Question: The reason I'm using 'IFNULL' is to change null fields to 0. But I always get this error:
> Error Code: 1054. Unknown column 'inc.month_id' in 'on clause'
Here's my Mysql query:
'''
SELECT * FROM tbl_month
left joins
(
select ifnull(tbl_income.rentals,0) as rentals, ifnull(tbl_income.electric,0) as electric, ifnull(tbl_income.month_id,0) as month_id
from tbl_income
where tbl_income.igp_id = 1
) as inc on tbl_month.month_id = inc.month_id;
'''
EDIT: I added all columns manually but null fields are not replaced by 0s.
OUTPUT:

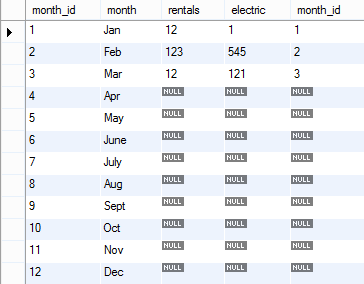
Answer: This because of the 'left join'; either use 'inner join' or put the 'ifnull' in the main select not in the subquery:
'''
SELECT
ifnull(inc.rentals,0) as rentals,
ifnull(inc.electric,0) as electric,
ifnull(inc.month_id,0) as month_id,
...
FROM tbl_month t1
left join tbl_income as inc on t1.month_id = inc.month_id;
'''